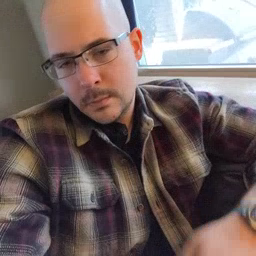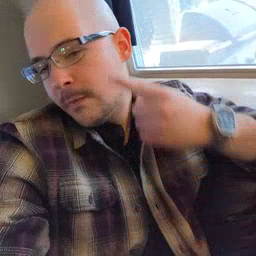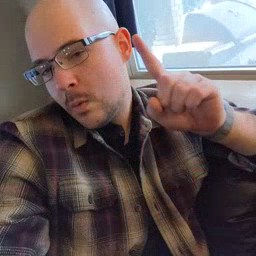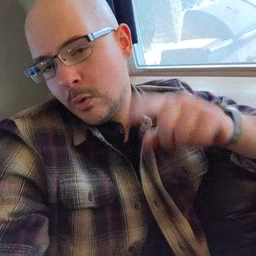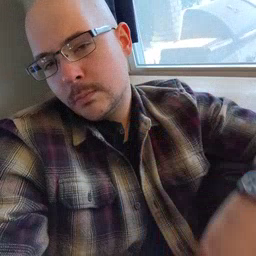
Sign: for